Question: I have entities from tables in database such as:

You see their relationship is one-to-many
The in is an identity column. The in is an identity column. In normally, i can insert one record into two tables but in other page I need to insert a record into table when i know the value of . Pls help me do!
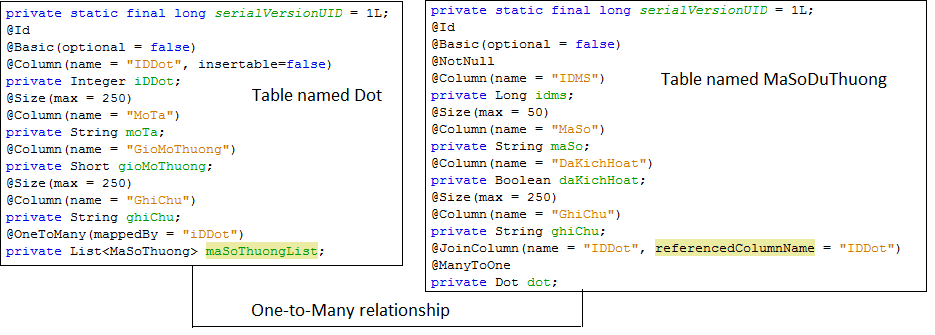
Answer: '''
Dot dot = entityManager.getReference(Dot.class, dotId);
MaSoDuThuong m = new MaSoDuThuong();
m.setDot(dot);
em.persist(m);
'''
As simple as that.